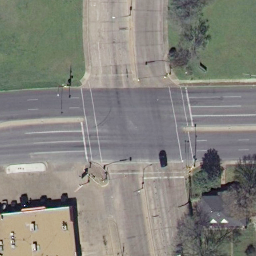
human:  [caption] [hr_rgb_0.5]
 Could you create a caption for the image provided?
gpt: An intersection with no cars or pedestrians .

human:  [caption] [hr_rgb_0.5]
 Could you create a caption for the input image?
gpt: An intersection with some houses and plants at the corners .

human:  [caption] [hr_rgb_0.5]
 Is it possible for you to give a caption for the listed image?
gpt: A desolate intersection only with some houses and plants at the corners .

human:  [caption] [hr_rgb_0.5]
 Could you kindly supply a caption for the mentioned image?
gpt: A desolate intersection with no cars or pedestrians .

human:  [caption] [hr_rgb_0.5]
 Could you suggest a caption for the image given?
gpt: An intersection with two roads are not vertical to each other .